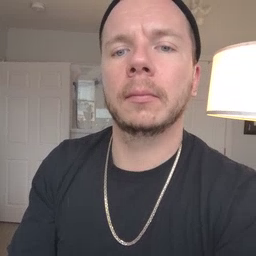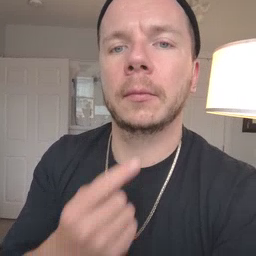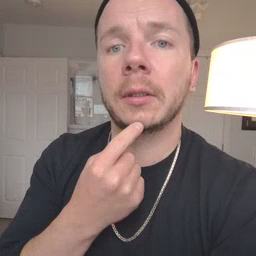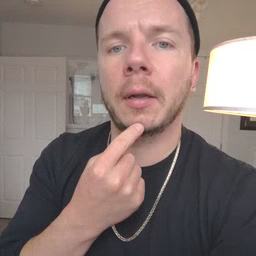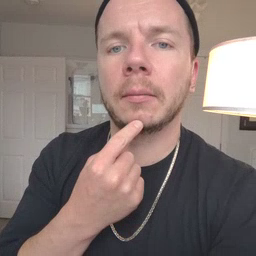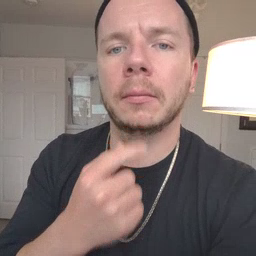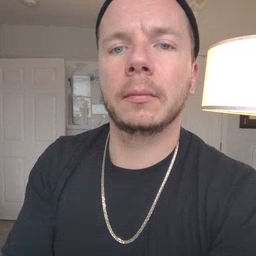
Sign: say